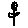
Label: flower